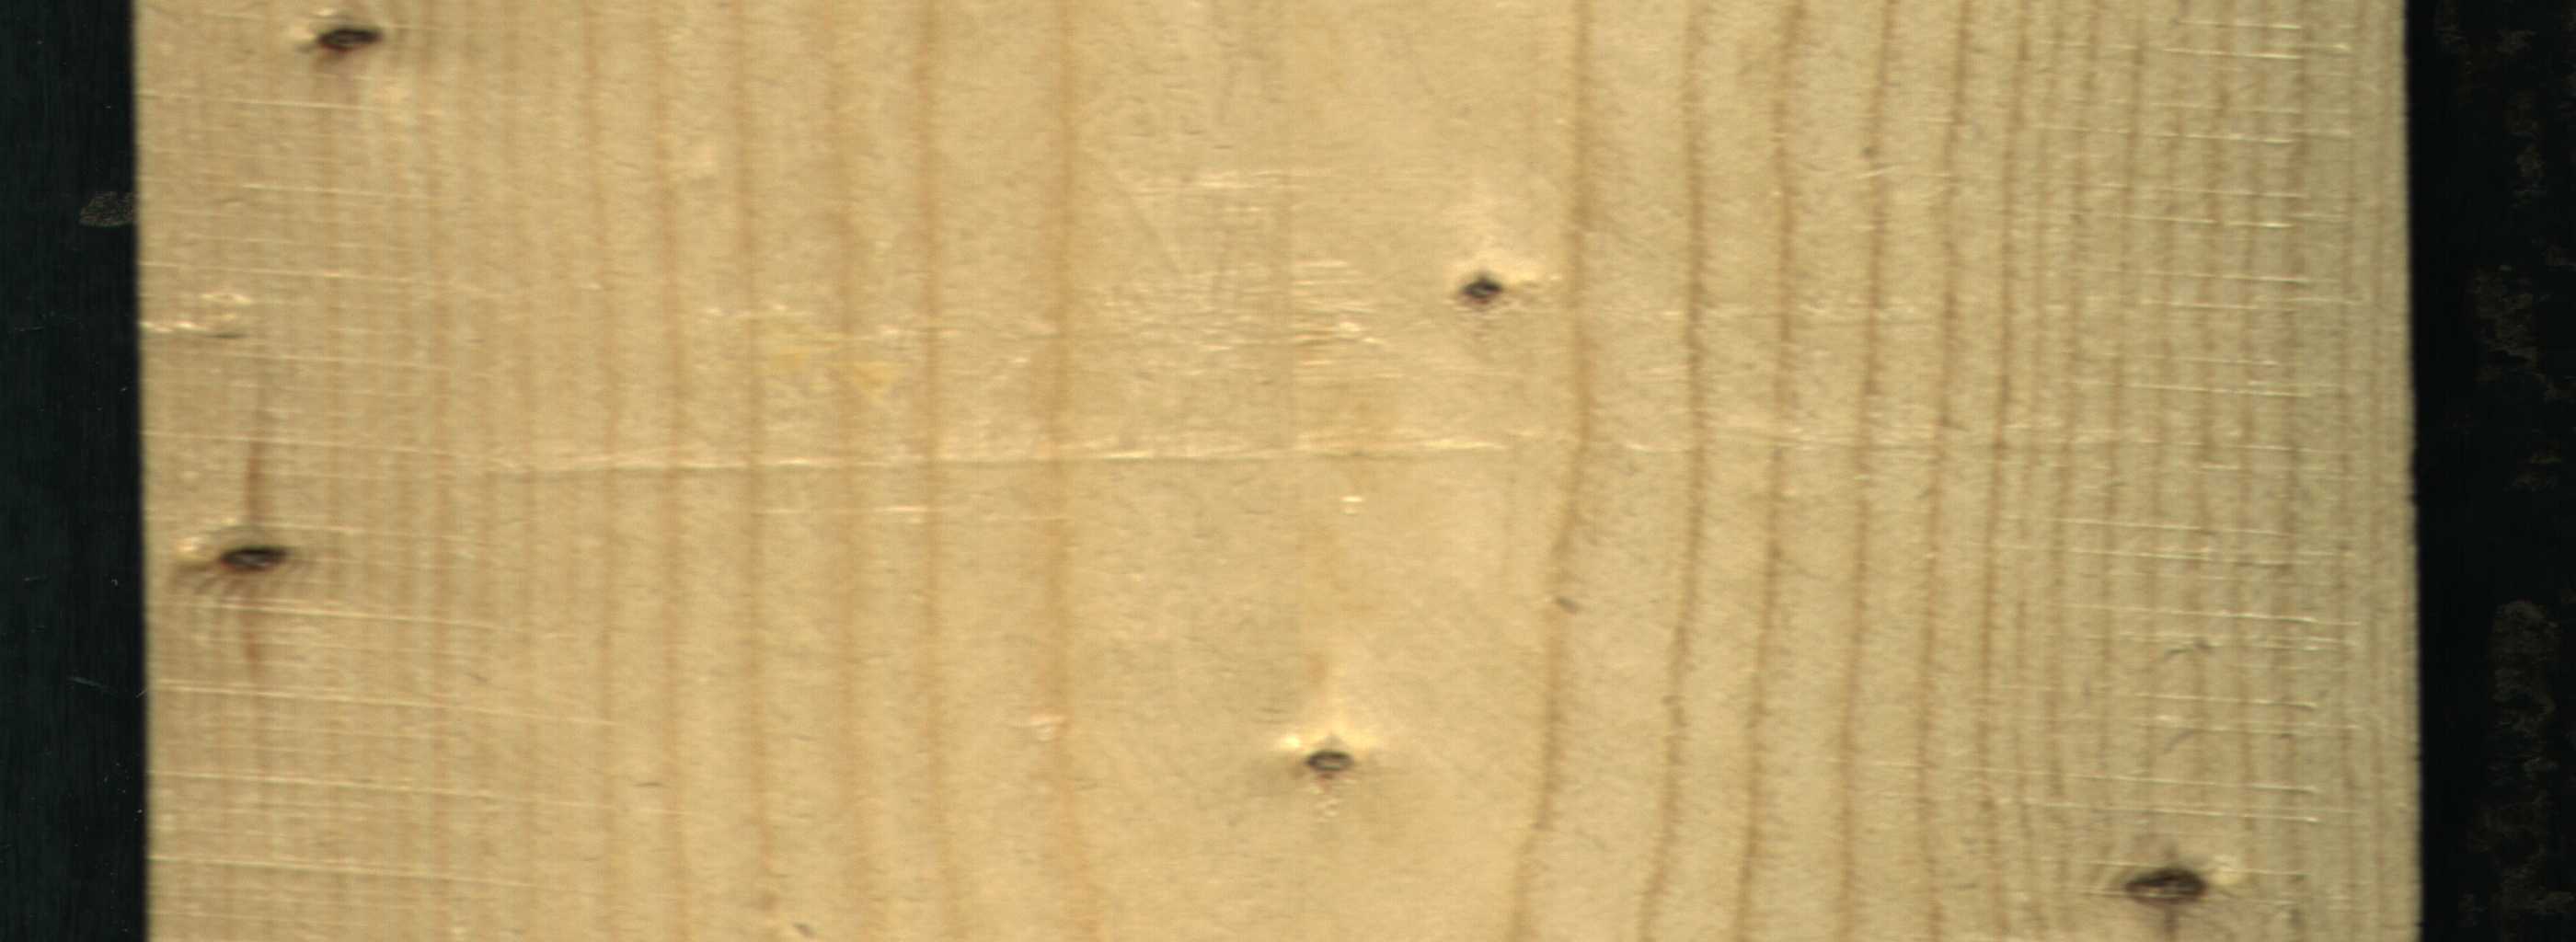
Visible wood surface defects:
Dead_Knot
Dead_Knot
Dead_Knot
Dead_Knot
Live_Knot